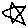
Label: star